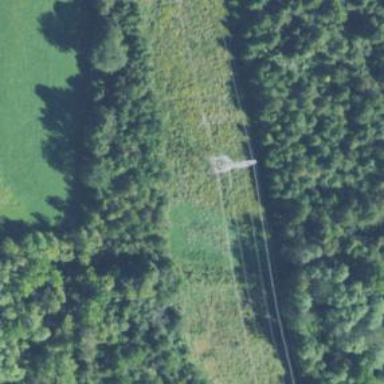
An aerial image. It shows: Lattice structure tower used for power distribution.